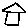
Label: house